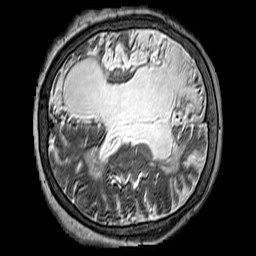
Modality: T2w
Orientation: axial
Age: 67
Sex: female
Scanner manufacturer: siemens
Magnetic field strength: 3 T
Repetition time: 3.2 s
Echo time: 0.212 s